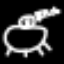
Label: frog